Question: When viewing my application thru Windows7 IE8, I noticed that the Font Size for H1 and H2 Tags are completely off and too large.
This causes the Titles to wrap and wrecking everything below it.
The Font Sizes are set to em and not px, and Im not sure if this is causing the issue.
font-size: 2.7em;
I have XP w/ IE8 and the application looks fine. I also checked this w/ MS Expression Superview, and it checked fine in all of the browsers.
<URL>
In this ScreenShot the H1 & H2 Titles appear correct. However, if this is viewed with Windows7 IE8 there exists the problem.

Here are the Style Classes for H1 & H2 Tags:
'''
#mid-feature h1 {
color: #FF0000;
font-family: Arial,Helvetica,sans-serif;
font-size: 2.7em;
}
#midlower-feature h2 {
color: #0C2A55;
font-family: Arial,Helvetica,sans-serif;
font-size: 2em;
/*text-align:center;*/
}
'''
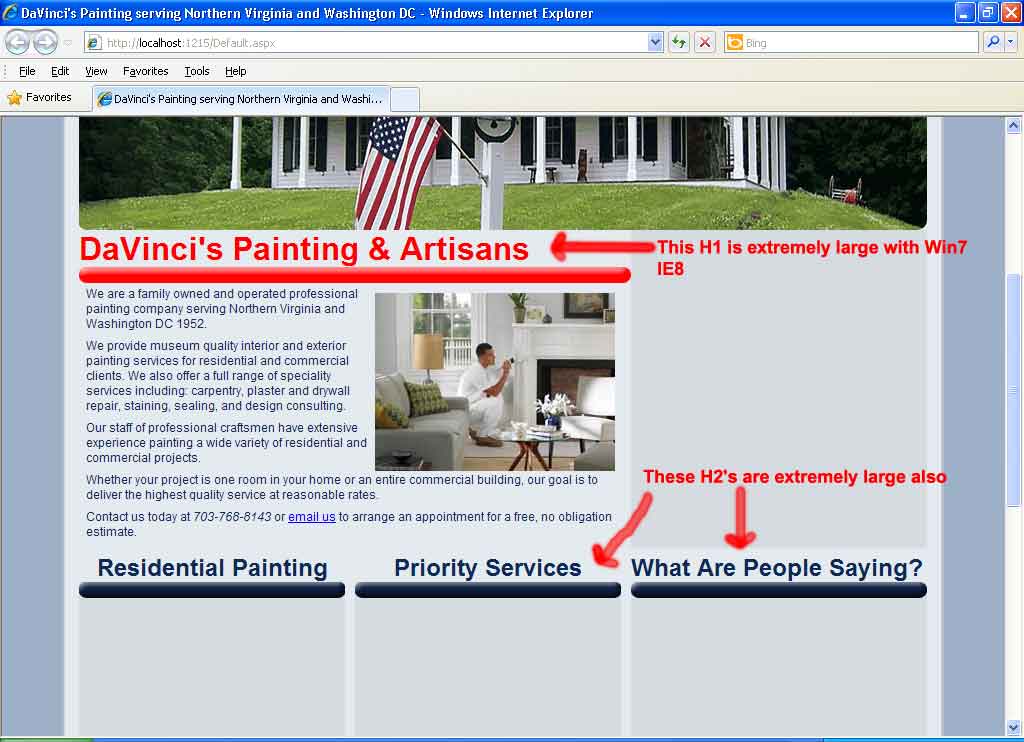
Answer: You may wish to include a CSS reset page your CSS. The purpose of a reset is to get the default state of all elements into a consistent state for all browsers, so your particular CSS styling has a better chance of looking the same on each browser.
<URL>.